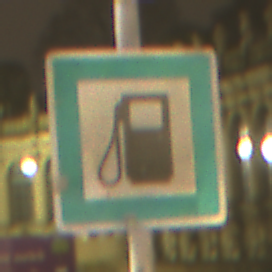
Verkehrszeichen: Tankstelle
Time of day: Night
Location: Outdoor (Urban)
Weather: Overcast
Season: NotSpecified
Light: Artificial